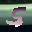
Label: 5